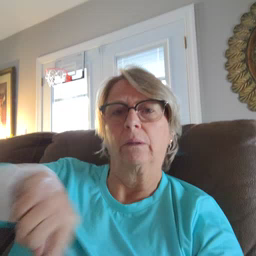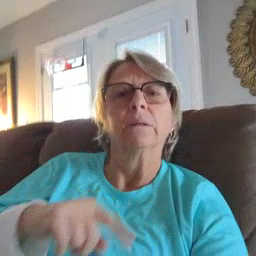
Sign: weus